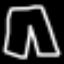
Label: pants